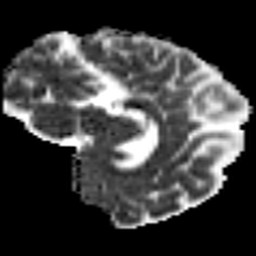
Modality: MD
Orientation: sagittal
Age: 40
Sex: female
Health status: healthy
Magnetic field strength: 3 T
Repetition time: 9 s
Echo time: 0.093 s